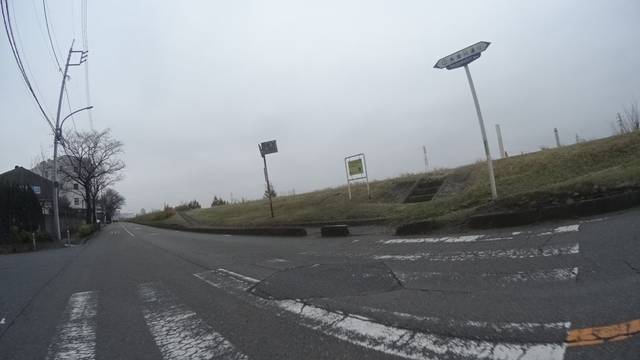
Region: Japan
Coordinates: 35.669, 139.433